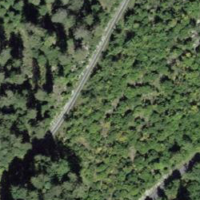
EUNIS habitat code: 45
Species observed at this site:
Astrantia major